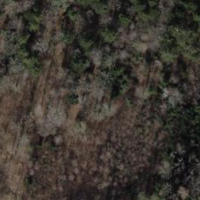
EUNIS habitat code: 41
Species observed at this site:
Hedera helix
Abies alba